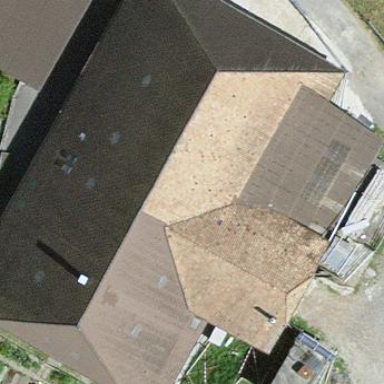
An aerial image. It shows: Farm building.